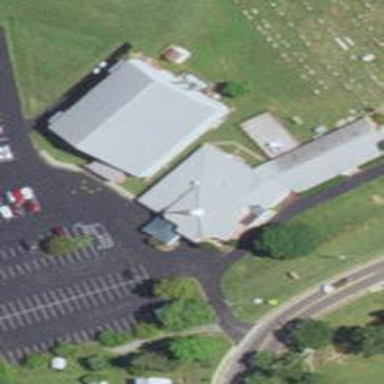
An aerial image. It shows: Beautiful church building.